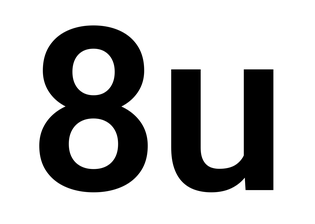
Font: Roboto_SemiBold